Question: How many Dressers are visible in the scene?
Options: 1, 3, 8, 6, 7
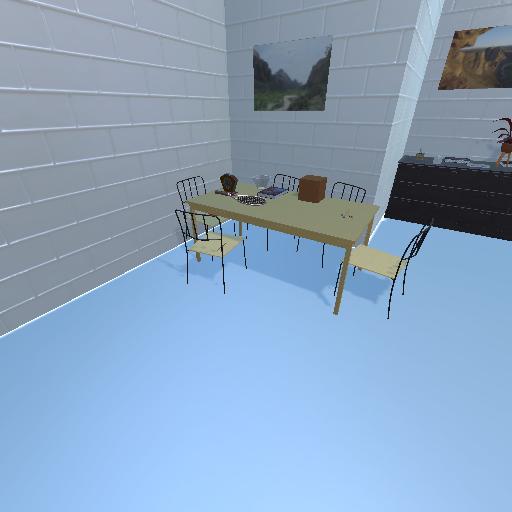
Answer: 1